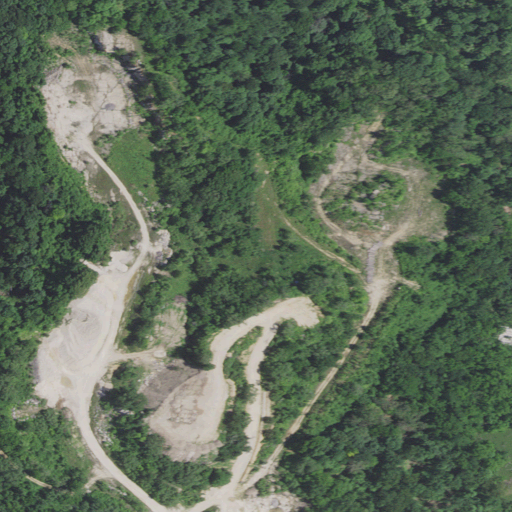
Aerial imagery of mountain in Missouri named Clinton Hill containing deciduous forest, barren land, grassland, and mixed forest